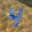
Label: 4